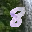
Label: 8